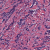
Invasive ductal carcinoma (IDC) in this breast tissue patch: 1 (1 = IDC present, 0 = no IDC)